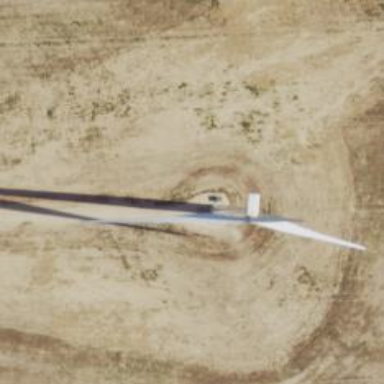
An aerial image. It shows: Wind generator powered by horizontal-axis wind turbine.